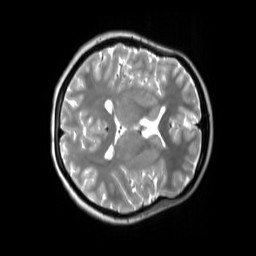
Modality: T2w
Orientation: axial
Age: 21
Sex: female
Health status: ill
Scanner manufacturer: siemens
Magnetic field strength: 3 T
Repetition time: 2.8 s
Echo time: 0.326 s